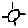
Label: sun